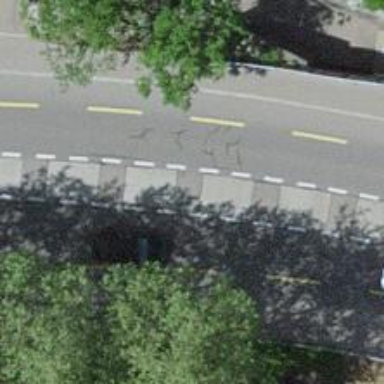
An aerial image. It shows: Primary highway with asphalt surface. There are sidewalks on both sides and designated cycle lanes.